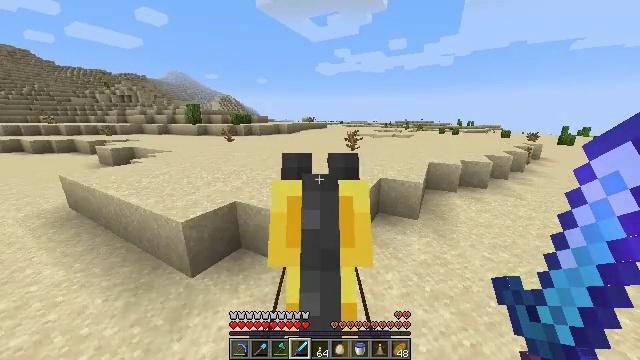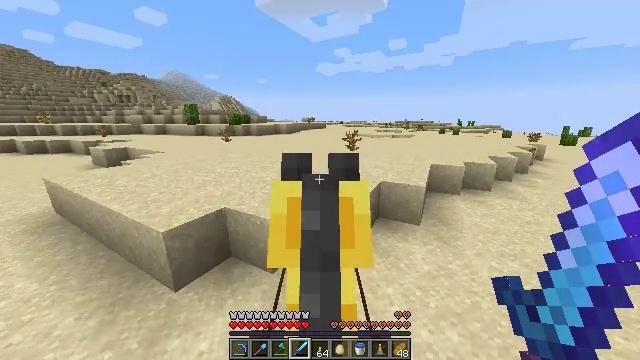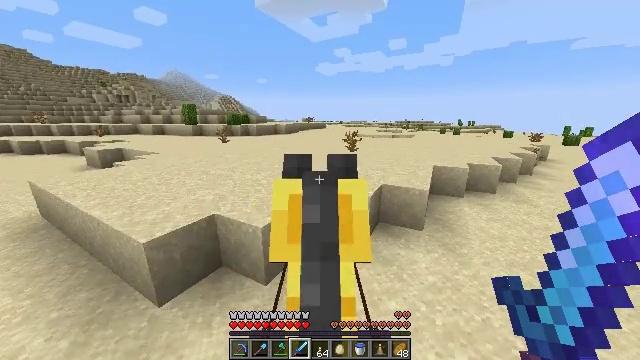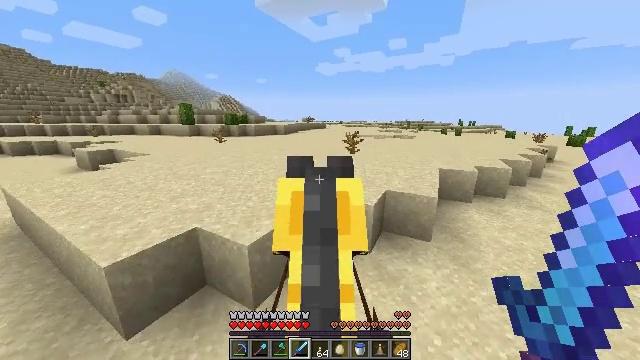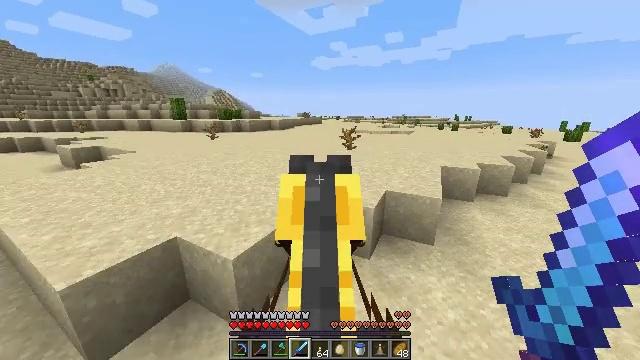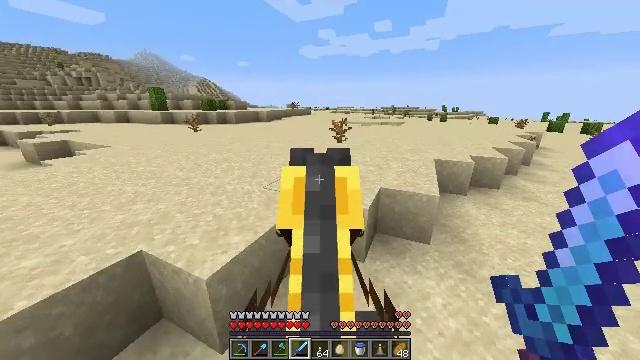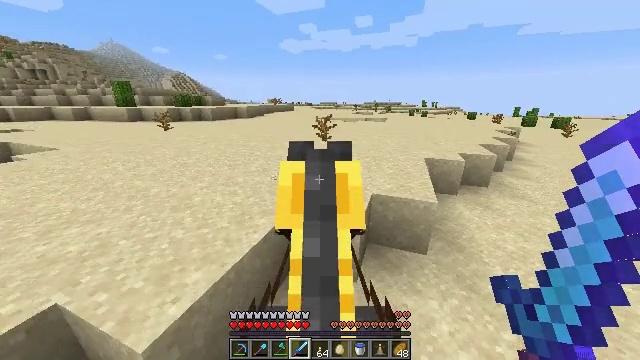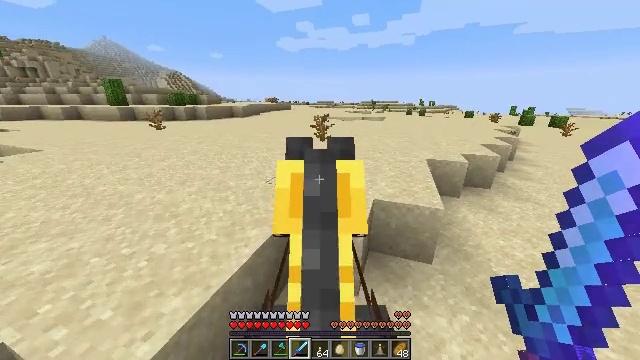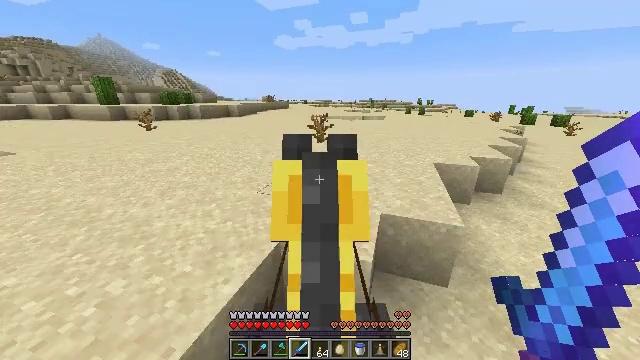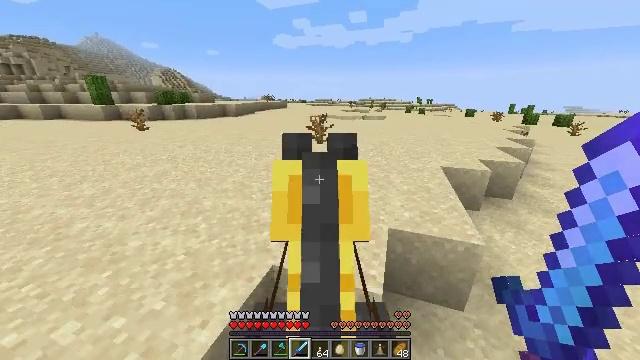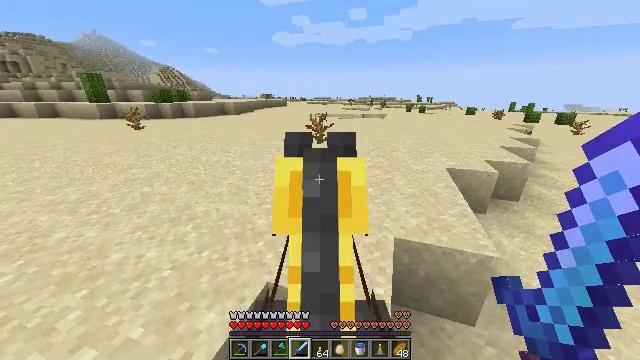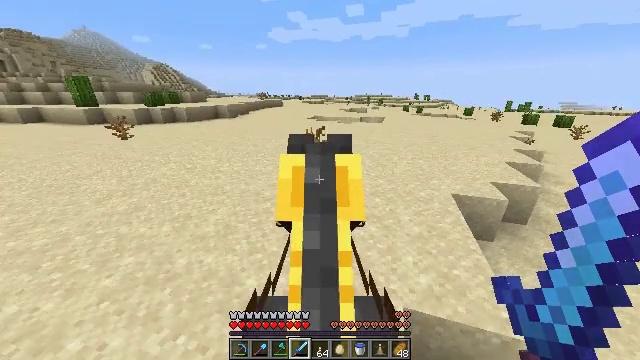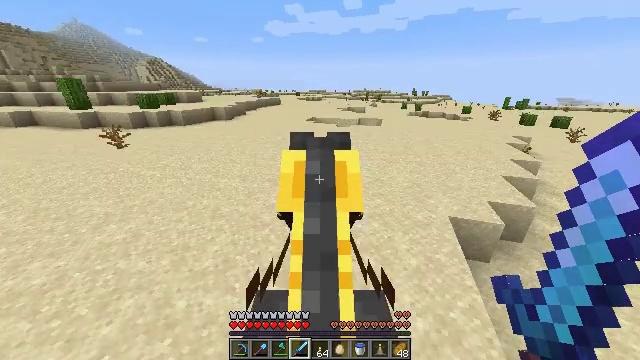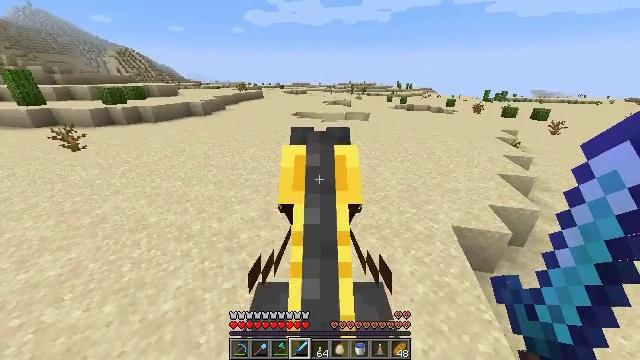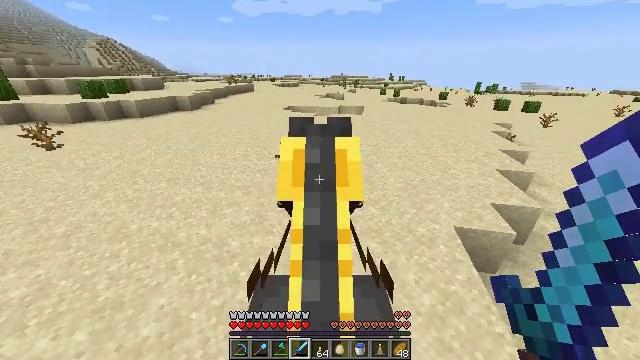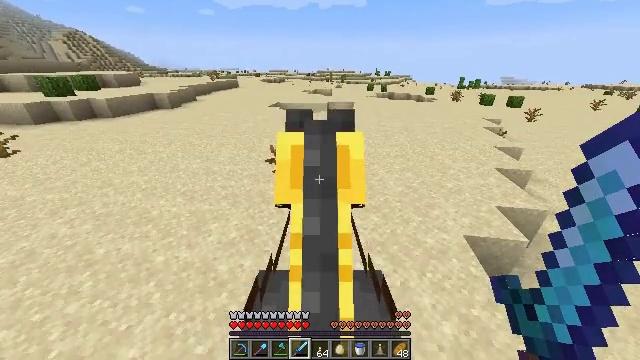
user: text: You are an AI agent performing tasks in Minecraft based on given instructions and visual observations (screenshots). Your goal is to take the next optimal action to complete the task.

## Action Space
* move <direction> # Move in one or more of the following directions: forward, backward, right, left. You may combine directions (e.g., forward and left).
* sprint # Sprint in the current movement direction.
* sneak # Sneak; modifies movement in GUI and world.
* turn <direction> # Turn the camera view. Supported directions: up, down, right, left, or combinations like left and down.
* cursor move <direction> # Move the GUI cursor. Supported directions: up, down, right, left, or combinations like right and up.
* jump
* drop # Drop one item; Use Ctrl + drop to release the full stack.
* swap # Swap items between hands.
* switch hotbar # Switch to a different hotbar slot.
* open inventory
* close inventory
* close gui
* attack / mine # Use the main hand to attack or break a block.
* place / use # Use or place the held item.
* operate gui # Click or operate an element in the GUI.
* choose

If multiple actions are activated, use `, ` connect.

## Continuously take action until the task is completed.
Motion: motion action
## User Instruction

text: Dig up the sandstone.
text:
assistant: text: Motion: move forward, sprint
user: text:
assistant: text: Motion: move forward, sprint
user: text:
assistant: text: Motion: move forward, sprint
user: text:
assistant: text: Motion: move forward, sprint, turn right and down
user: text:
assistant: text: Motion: move forward, sprint, turn right and down
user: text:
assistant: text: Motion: move forward, sprint, turn right and down
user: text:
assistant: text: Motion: move forward, sprint
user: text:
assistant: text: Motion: move forward, sprint
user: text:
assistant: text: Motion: move forward, sprint
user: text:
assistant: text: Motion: move forward, sprint
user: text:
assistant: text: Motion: move forward, sprint
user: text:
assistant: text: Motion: move forward, sprint, turn right and down
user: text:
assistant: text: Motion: move forward and move left, sprint, turn right and down
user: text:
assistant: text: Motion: move forward and move left, sprint, turn right and down
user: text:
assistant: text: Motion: move forward and move left, sprint, turn right and down
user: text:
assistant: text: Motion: move forward and move left, sprint, turn right
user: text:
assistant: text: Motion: move forward and move left, sprint
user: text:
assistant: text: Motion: move forward and move left, sprint
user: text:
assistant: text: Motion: move forward and move left, sprint
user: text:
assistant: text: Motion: move forward and move left, sprint
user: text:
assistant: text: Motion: move forward and move left, sprint
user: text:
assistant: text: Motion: move forward and move left, sprint
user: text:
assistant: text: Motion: move forward and move left, sprint
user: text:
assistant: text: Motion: move forward and move left, sprint
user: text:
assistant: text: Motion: move forward and move left, sprint
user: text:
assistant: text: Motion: move forward and move left, sprint
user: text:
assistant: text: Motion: move forward and move left, sprint
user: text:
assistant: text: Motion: move forward and move left, sprint
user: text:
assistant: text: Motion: move forward and move left, sprint
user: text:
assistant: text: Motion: move forward and move left, sprint